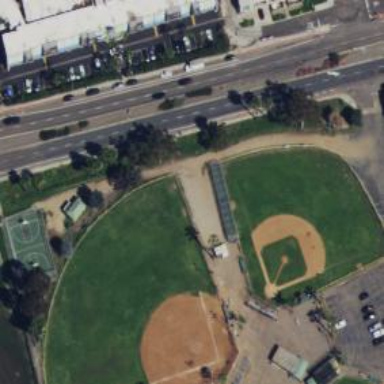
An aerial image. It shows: Baseball pitch for leisure land.